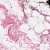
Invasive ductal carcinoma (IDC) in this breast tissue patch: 0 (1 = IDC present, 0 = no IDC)